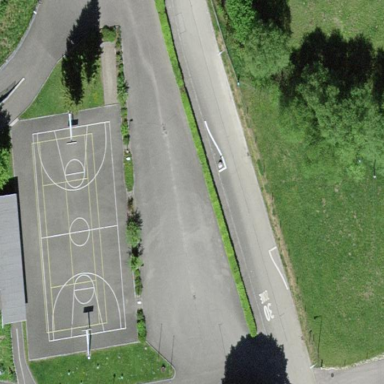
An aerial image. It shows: Parking area.